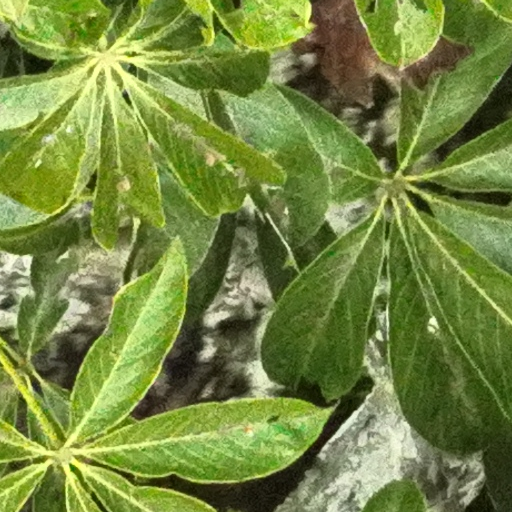
Species: Ceiba pentandra
GBIF accepted scientific name: Ceiba pentandra
Crown area (m\u00b2): 335.701